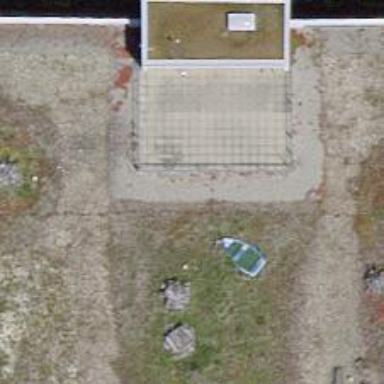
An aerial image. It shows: Charging station.